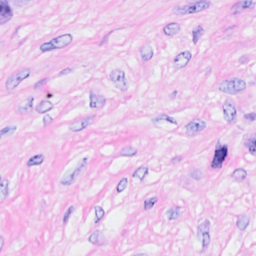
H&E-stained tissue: Breast